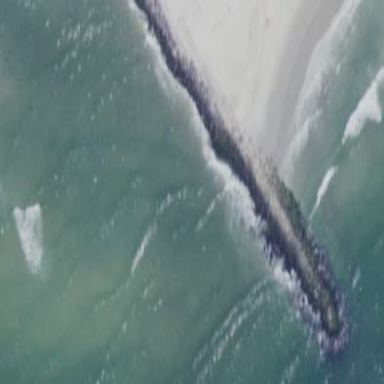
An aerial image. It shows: Breakwater structure.